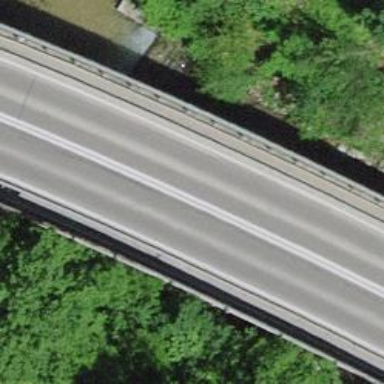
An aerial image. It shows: Trunk highway bridge.